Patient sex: M
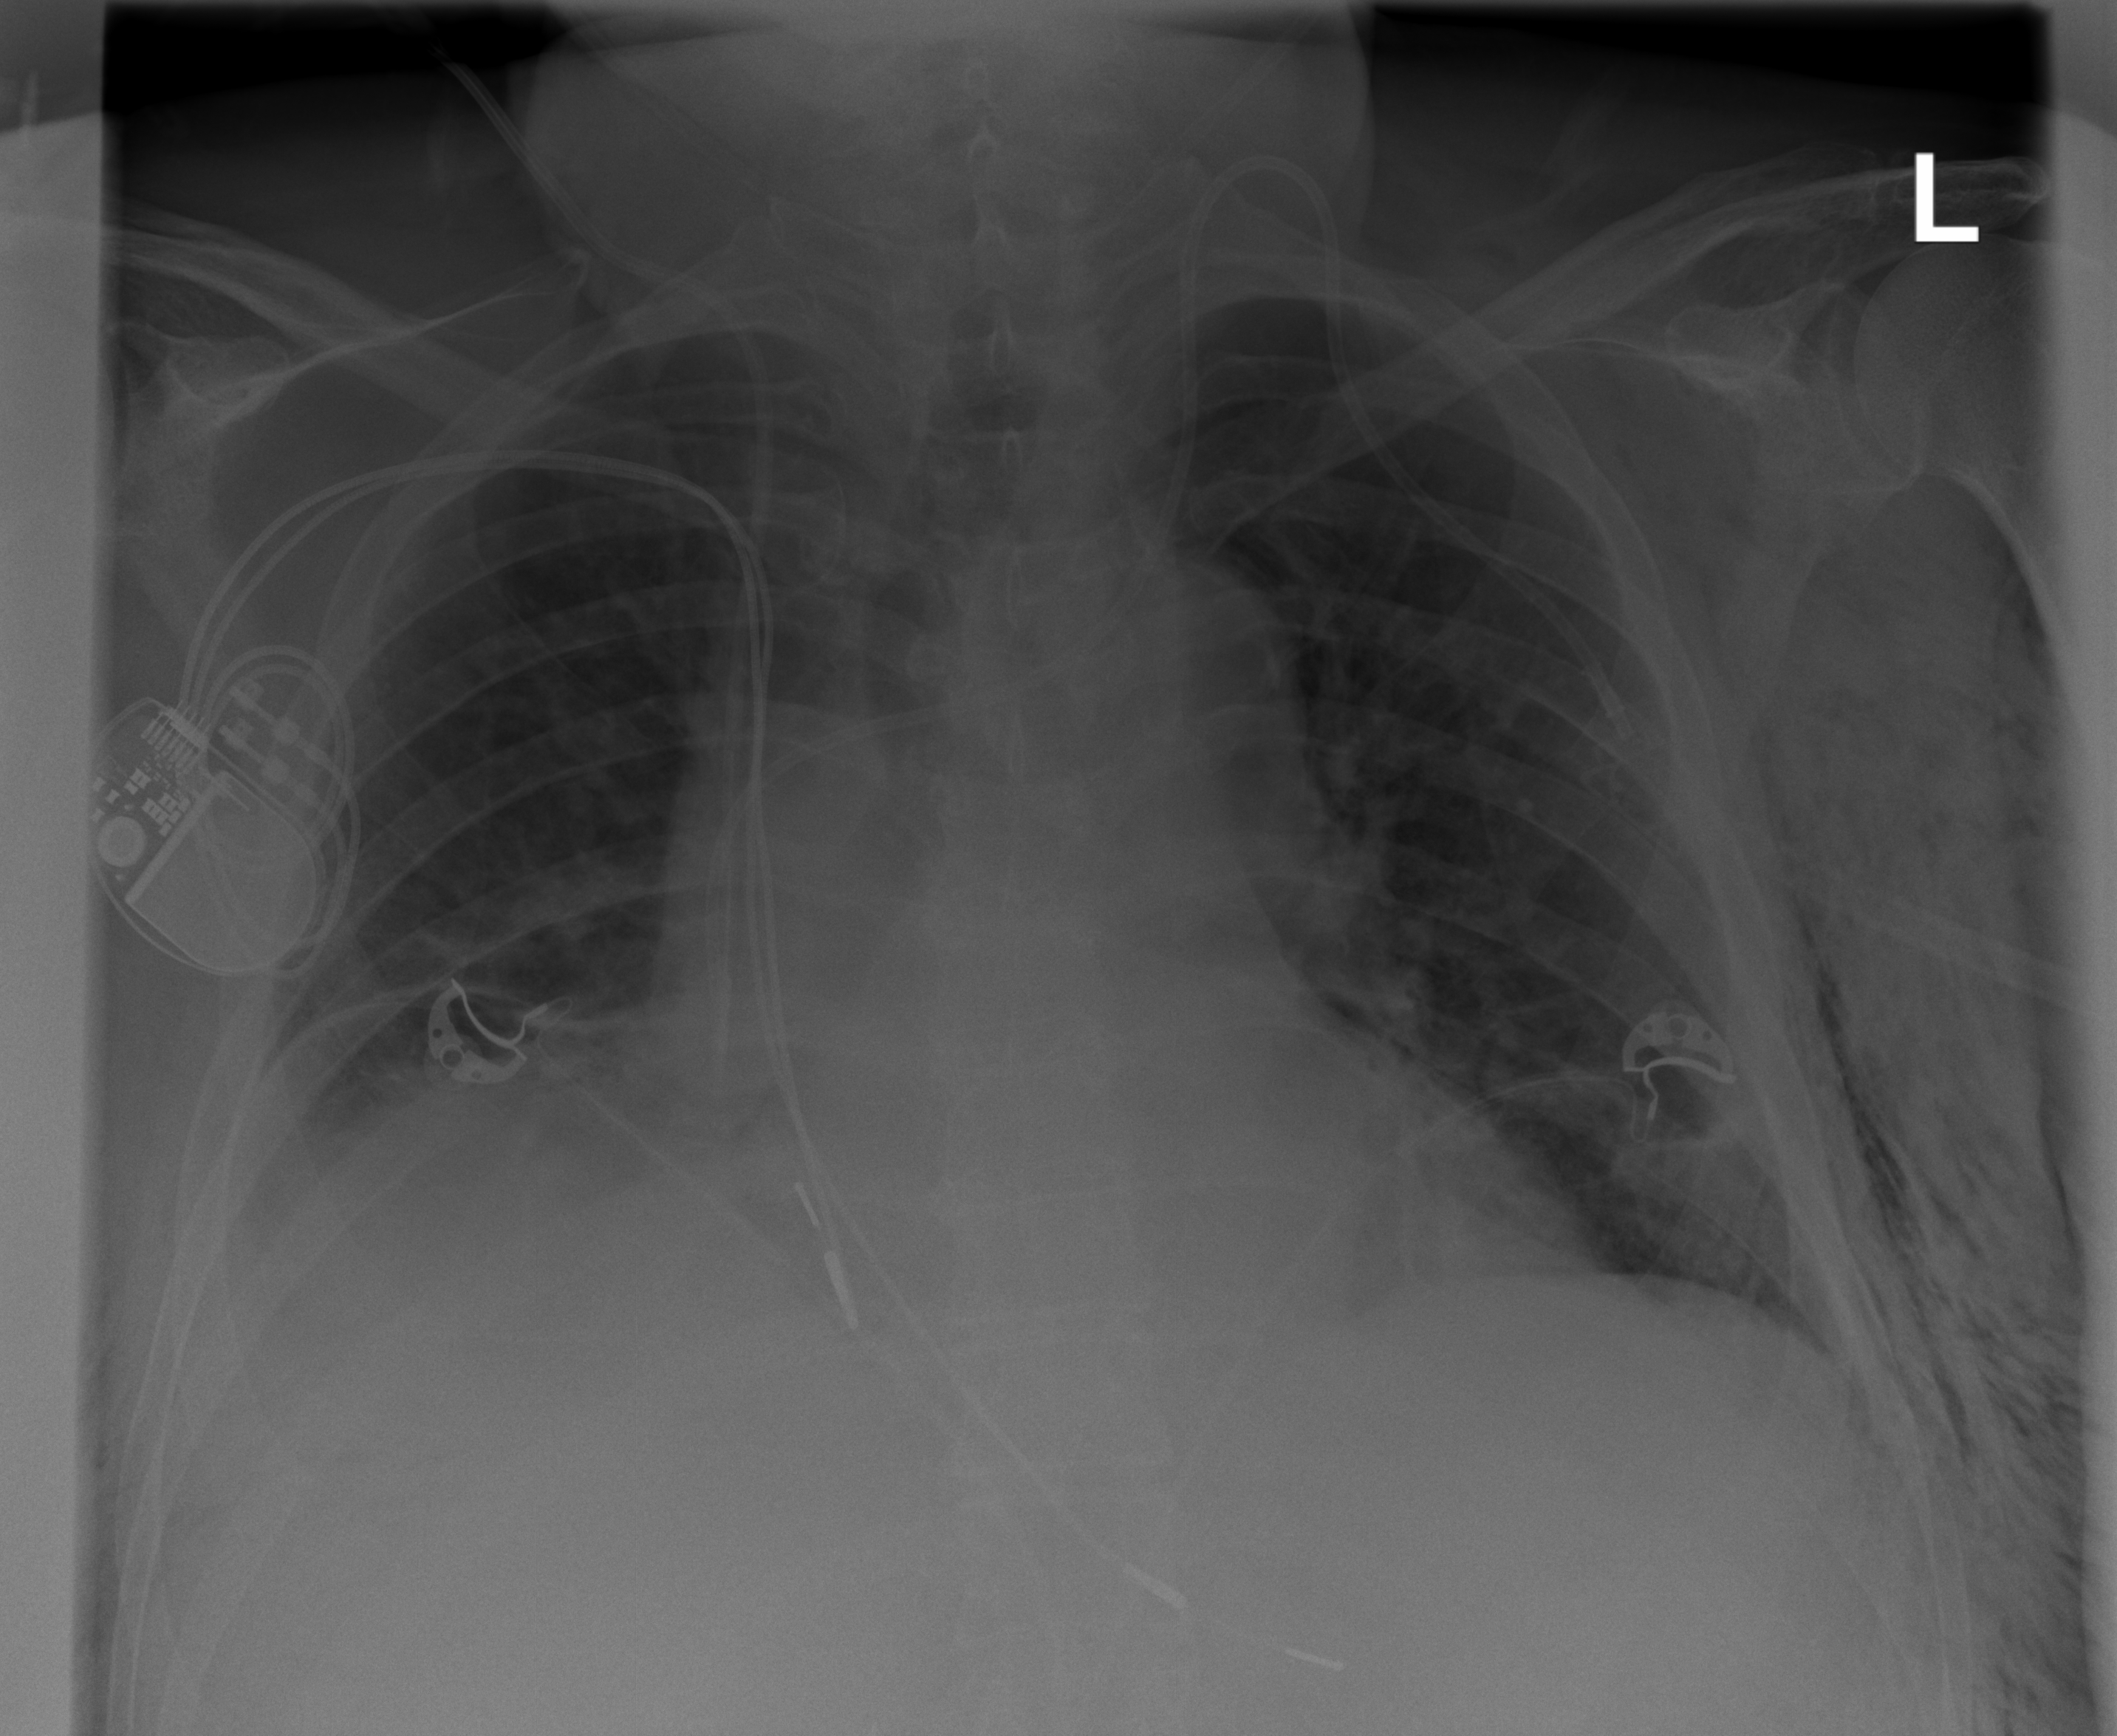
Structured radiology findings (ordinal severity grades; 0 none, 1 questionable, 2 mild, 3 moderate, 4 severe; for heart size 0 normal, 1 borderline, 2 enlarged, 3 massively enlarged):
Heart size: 0
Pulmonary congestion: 2
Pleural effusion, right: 0
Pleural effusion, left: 0
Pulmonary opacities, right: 0
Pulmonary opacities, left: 0
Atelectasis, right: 2
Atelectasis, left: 2